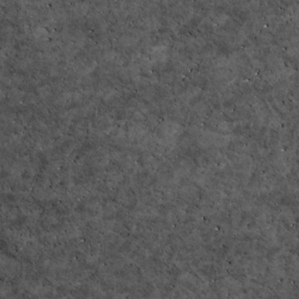
Label: non_frost